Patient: sex M, age 45
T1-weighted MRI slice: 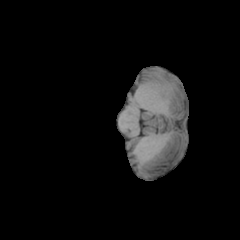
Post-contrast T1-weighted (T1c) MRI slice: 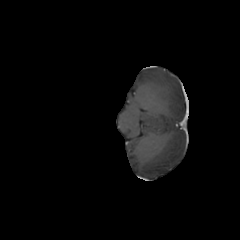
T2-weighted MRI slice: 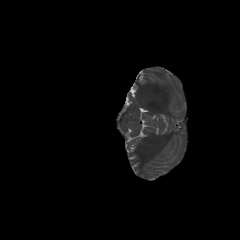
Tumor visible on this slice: no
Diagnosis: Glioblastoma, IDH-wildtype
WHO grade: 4